Interaction volume radius: 5 \u00c5
Interaction volume height: 20 \u00c5
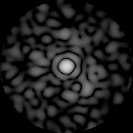
Disorder parameter: 0.8077